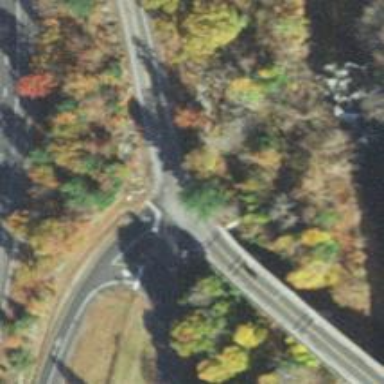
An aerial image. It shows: Secondary road with bridge.